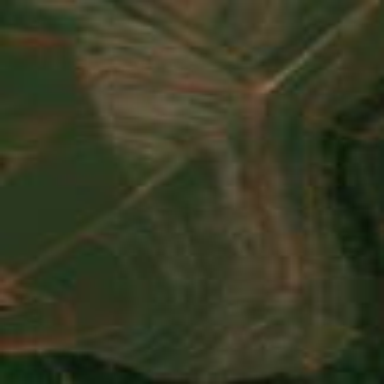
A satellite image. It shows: Farmland used for cultivating coffee crops.